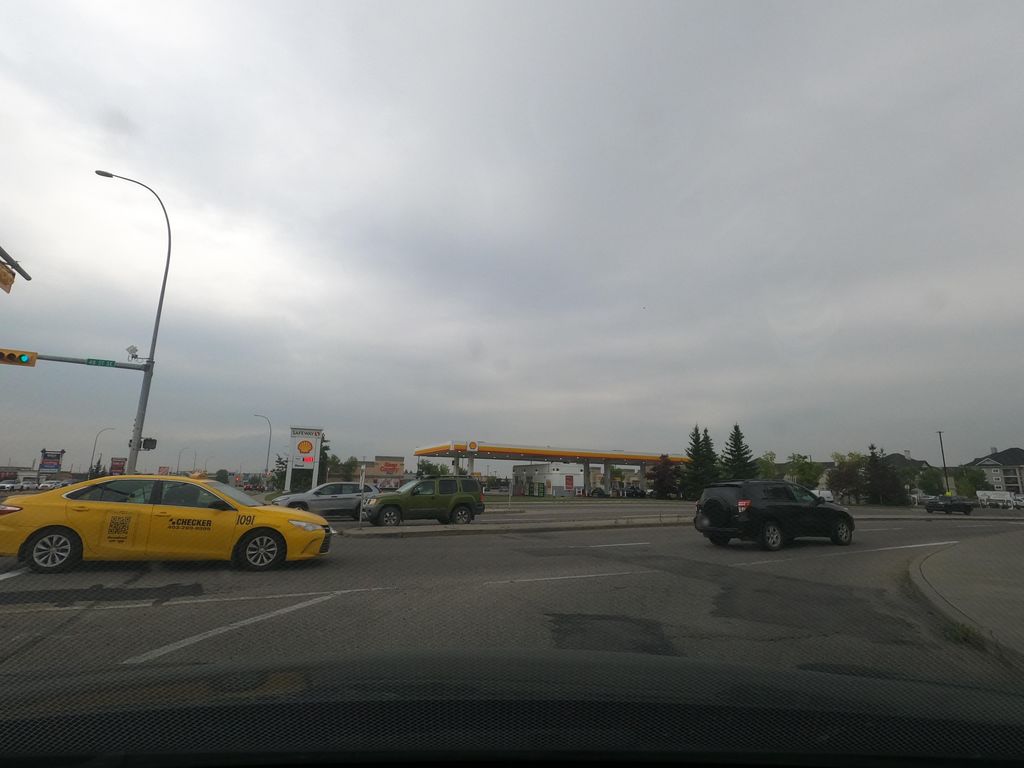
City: calgary